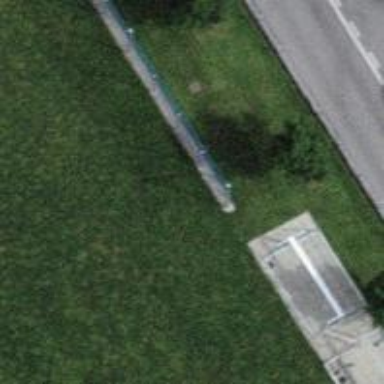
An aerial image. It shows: Metal fence.